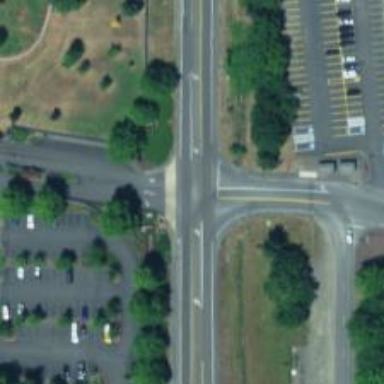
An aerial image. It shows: Secondary road with sidewalk on the left.